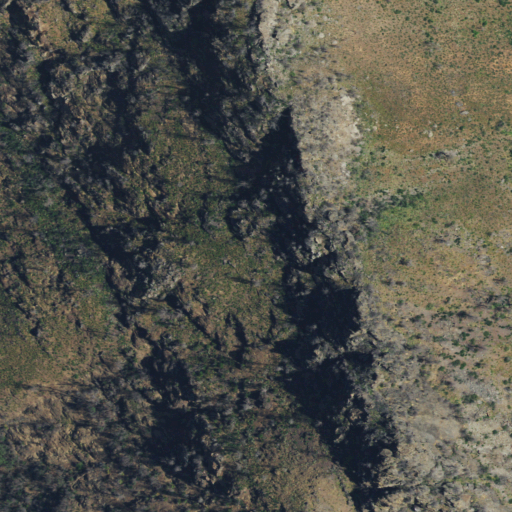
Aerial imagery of cape in California named Casa Diablo containing shrub, grassland, and evergreen forest